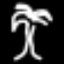
Label: palm tree